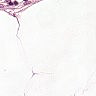
Metastatic tissue present: no